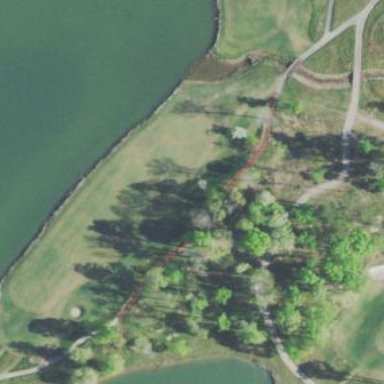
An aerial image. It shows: Golf fairway surrounded by grass.